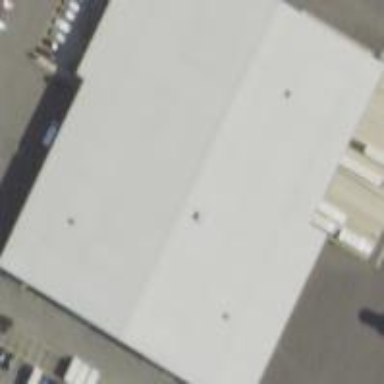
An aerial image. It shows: Industrial building.